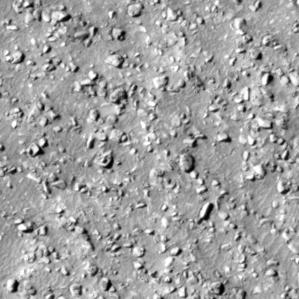
Label: non_frost